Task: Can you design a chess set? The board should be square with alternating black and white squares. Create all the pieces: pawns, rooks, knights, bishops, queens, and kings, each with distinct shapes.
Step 2025:
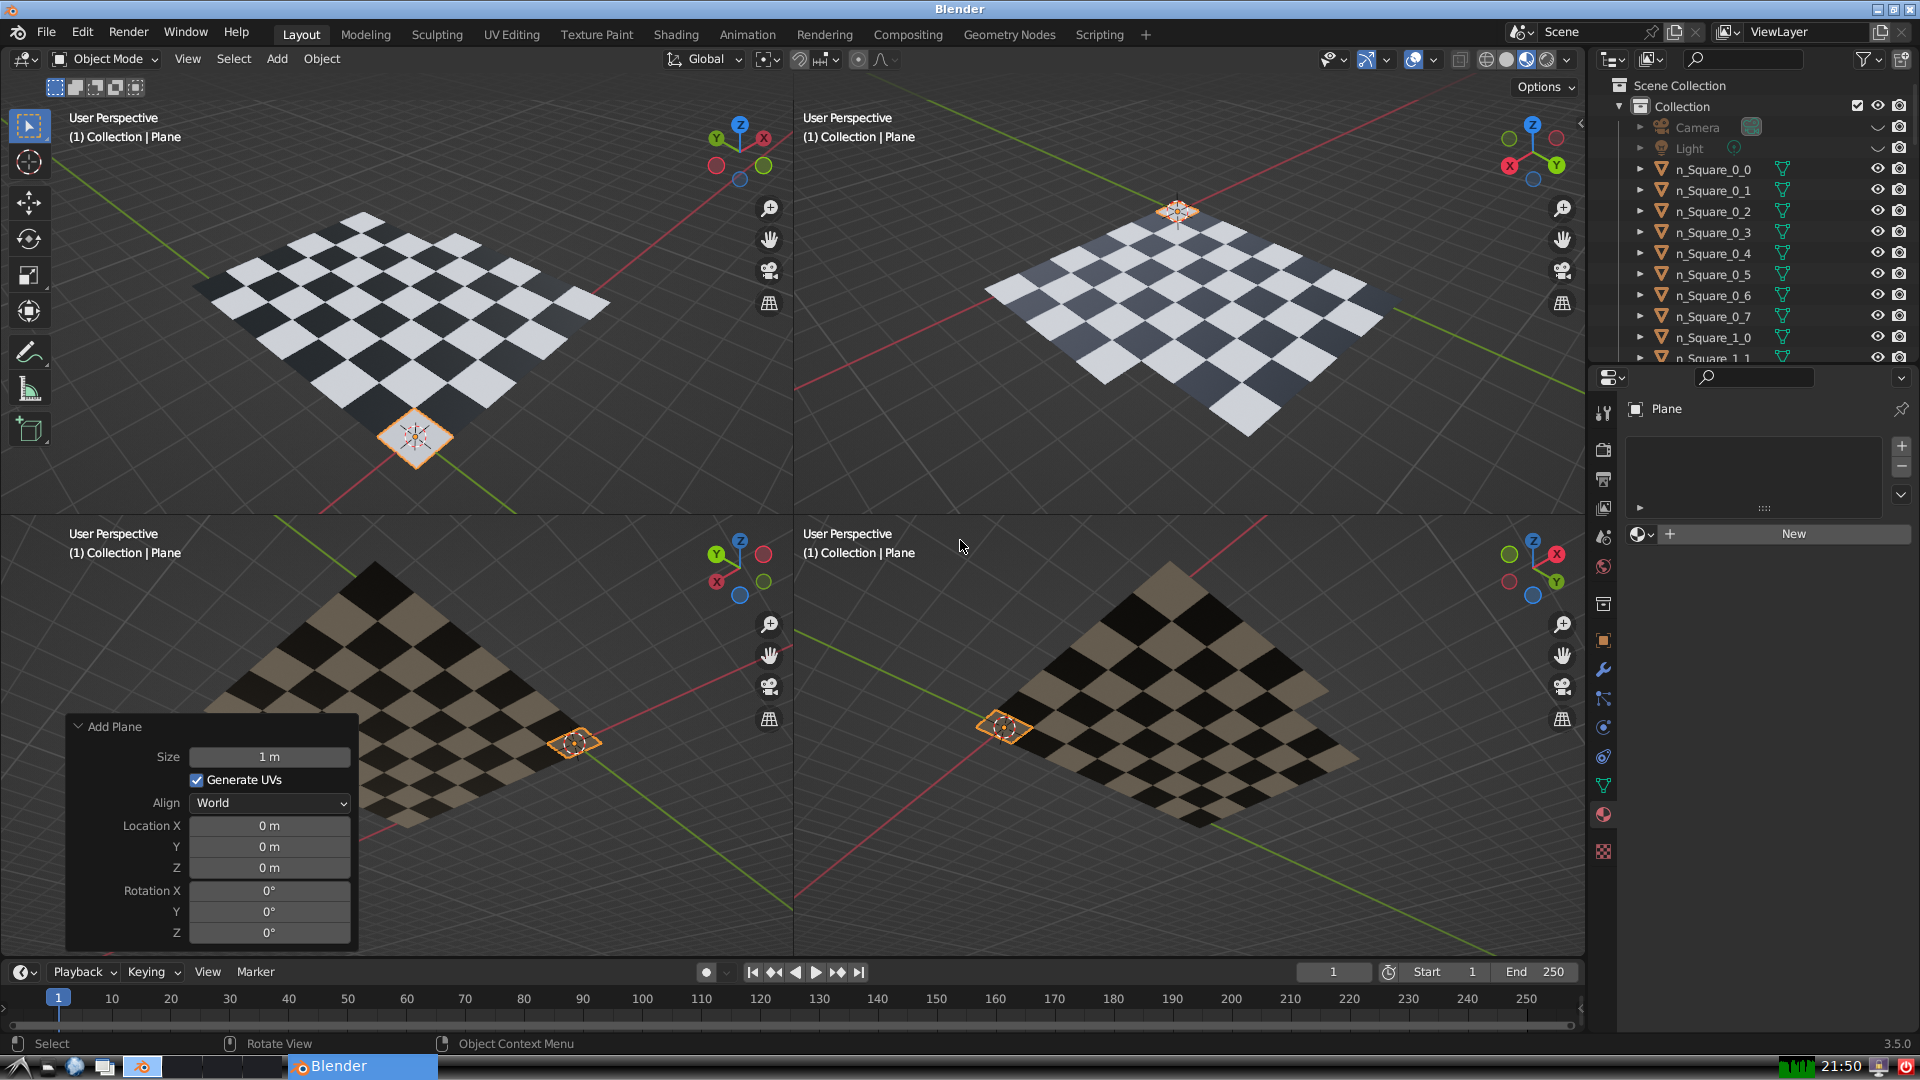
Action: {"mouse_move": [270, 826]}